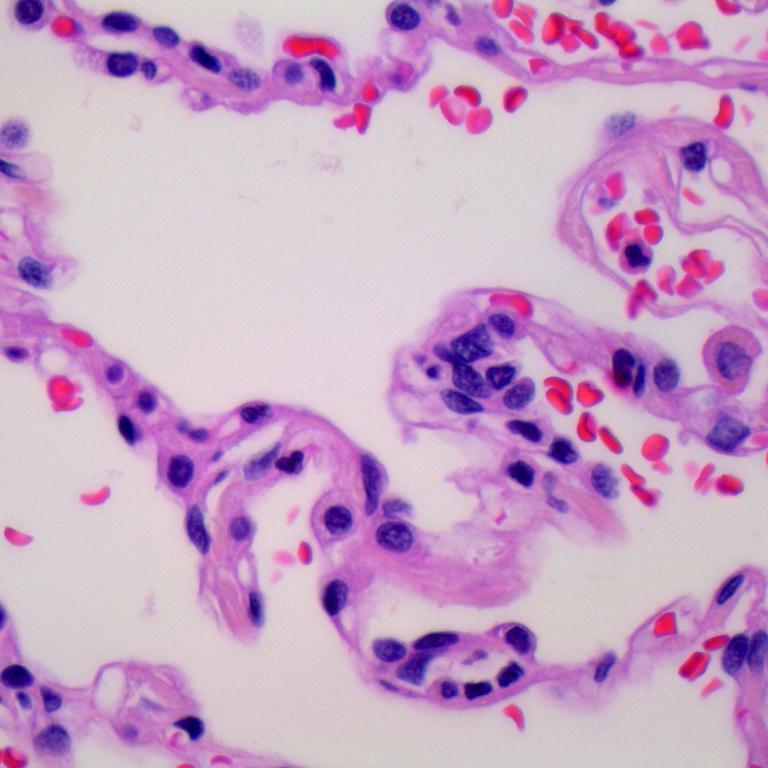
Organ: lung
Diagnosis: benign